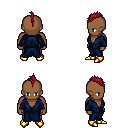
a pixel art fantasy rpg character, male body template, human, dark skin, blue robe, magenta pants, brunette mohawk hairstyle, gold boots, four views (front, back, left, right), 2x2 character sprite sheet, small pixel art, hard edges, no anti-aliasing